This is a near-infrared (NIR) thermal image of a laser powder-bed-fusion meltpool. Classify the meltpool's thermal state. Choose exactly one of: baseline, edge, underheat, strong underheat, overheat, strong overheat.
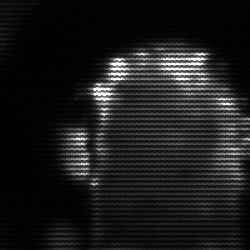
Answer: baseline